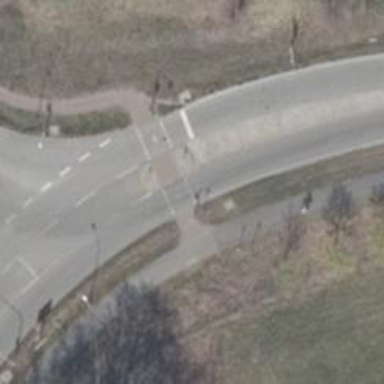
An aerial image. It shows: Road with traffic signals.